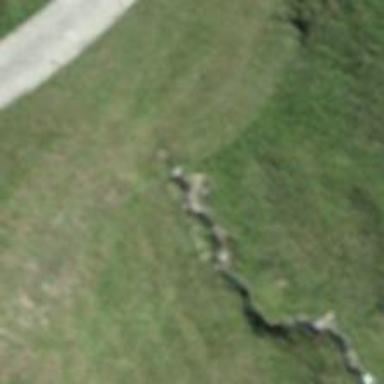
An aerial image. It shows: Culvert tunnel.